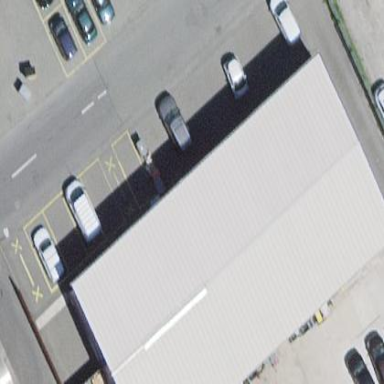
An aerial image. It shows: Industrial building with gabled metal roof.